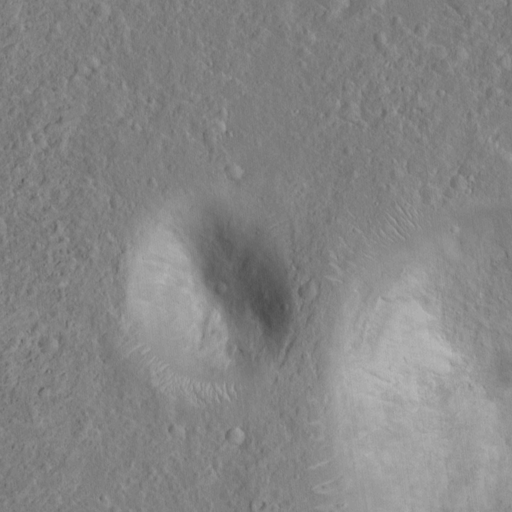
Classes present: Background, Cone